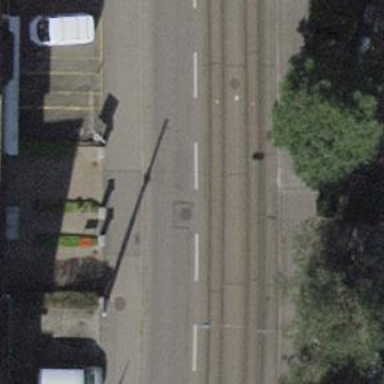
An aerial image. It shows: Primary road with asphalt surface. There are separate sidewalks on both sides. The road has tram rails embedded in it.